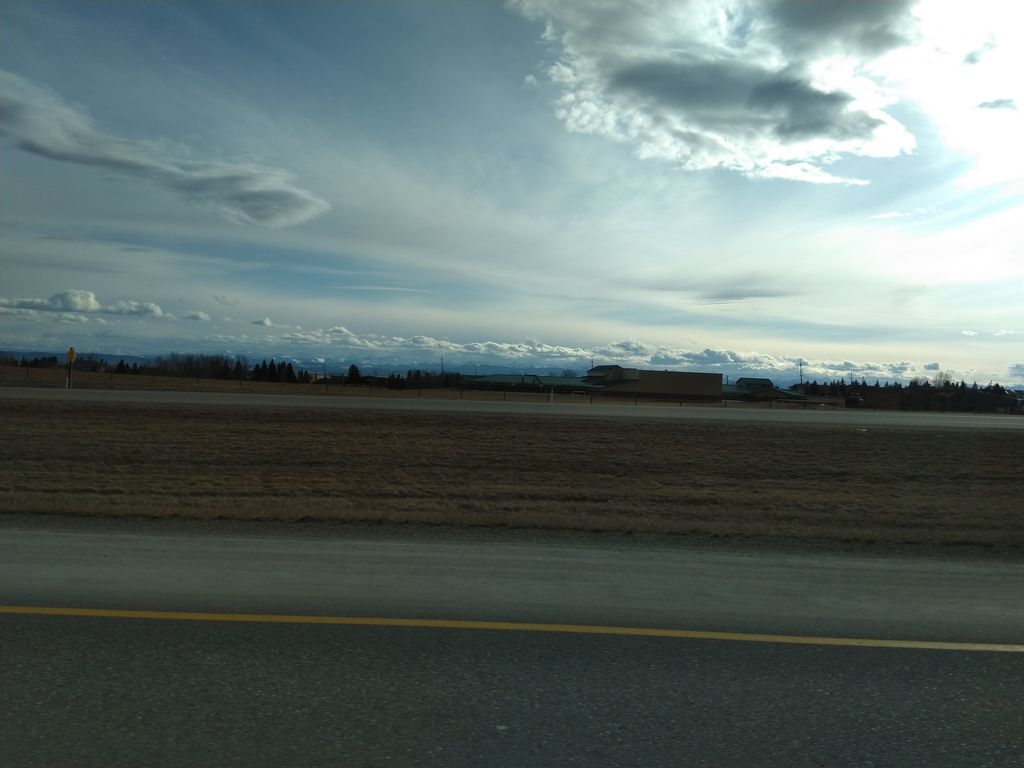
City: calgary